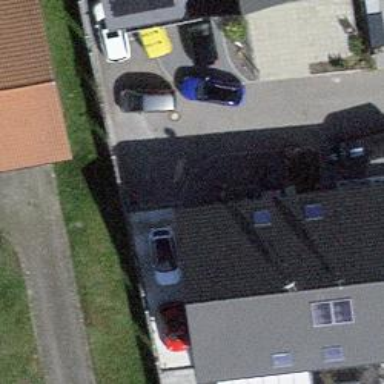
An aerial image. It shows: Detached building with gabled roof.